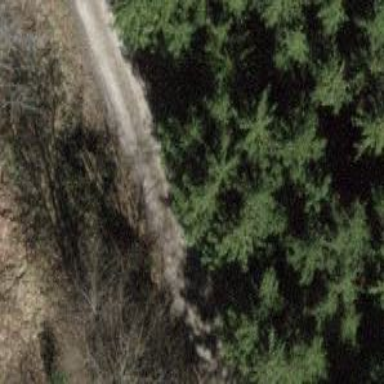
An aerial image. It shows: Gravel track of grade3 type.